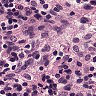
Metastatic tissue present: no